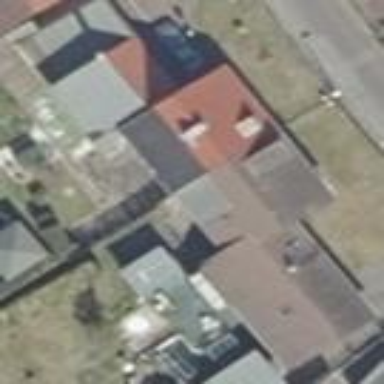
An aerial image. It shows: Semi-detached house with gabled roof.